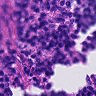
Metastatic tissue present: no